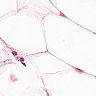
Metastatic tissue present: no